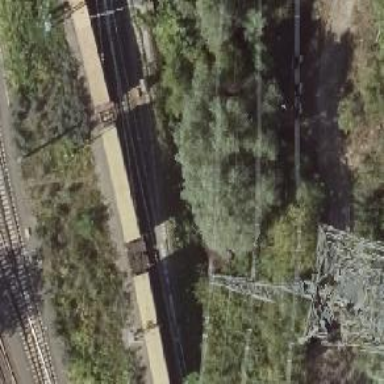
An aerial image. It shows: Railway track with electrified contact lines. This is siding track.